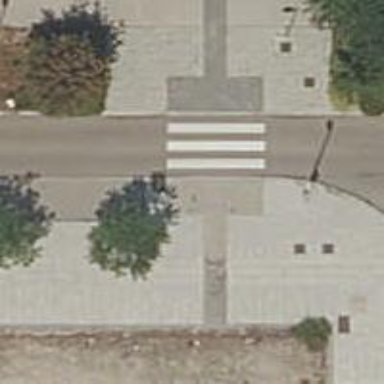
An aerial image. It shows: Uncontrolled road crossing.